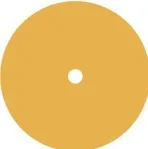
Proportions of food items acquired from each type of food environment per dietary diversity group (A-K), reported in a diet quality questionnaire in San Din Daeng village, Thailand (n = 31; 240 food items). 'Shared' refers to food items acquired from food sharing.
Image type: chart (chart)